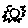
Label: sun